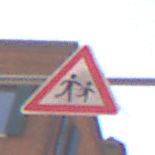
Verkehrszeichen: KinderLinks
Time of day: MorningAfternoon
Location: Outdoor (Urban)
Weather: Clear
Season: NotSpecified
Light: Natural